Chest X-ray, AP view. Patient: 41 years old, sex F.
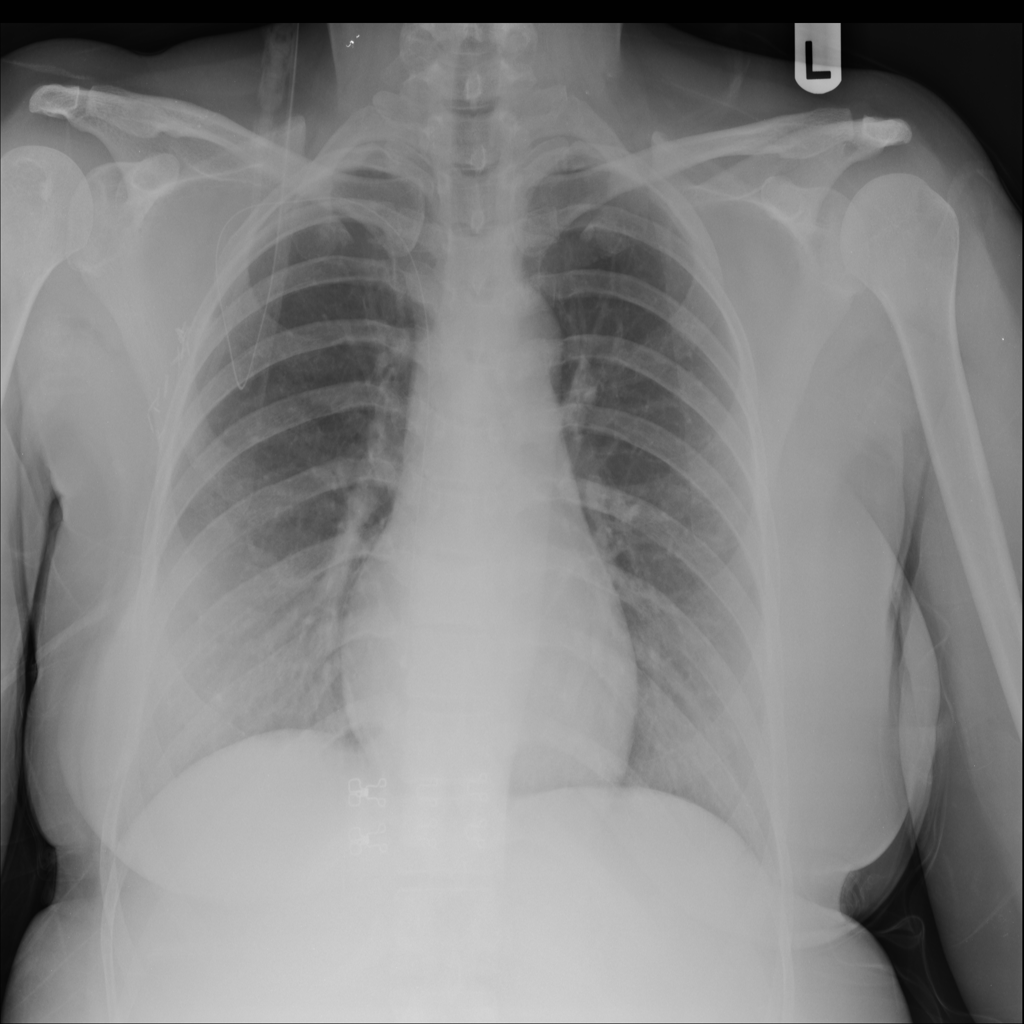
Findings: No Finding